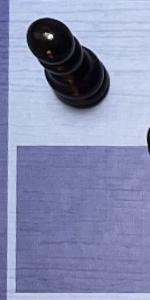
Label: Empty